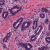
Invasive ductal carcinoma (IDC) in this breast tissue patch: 0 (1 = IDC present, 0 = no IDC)